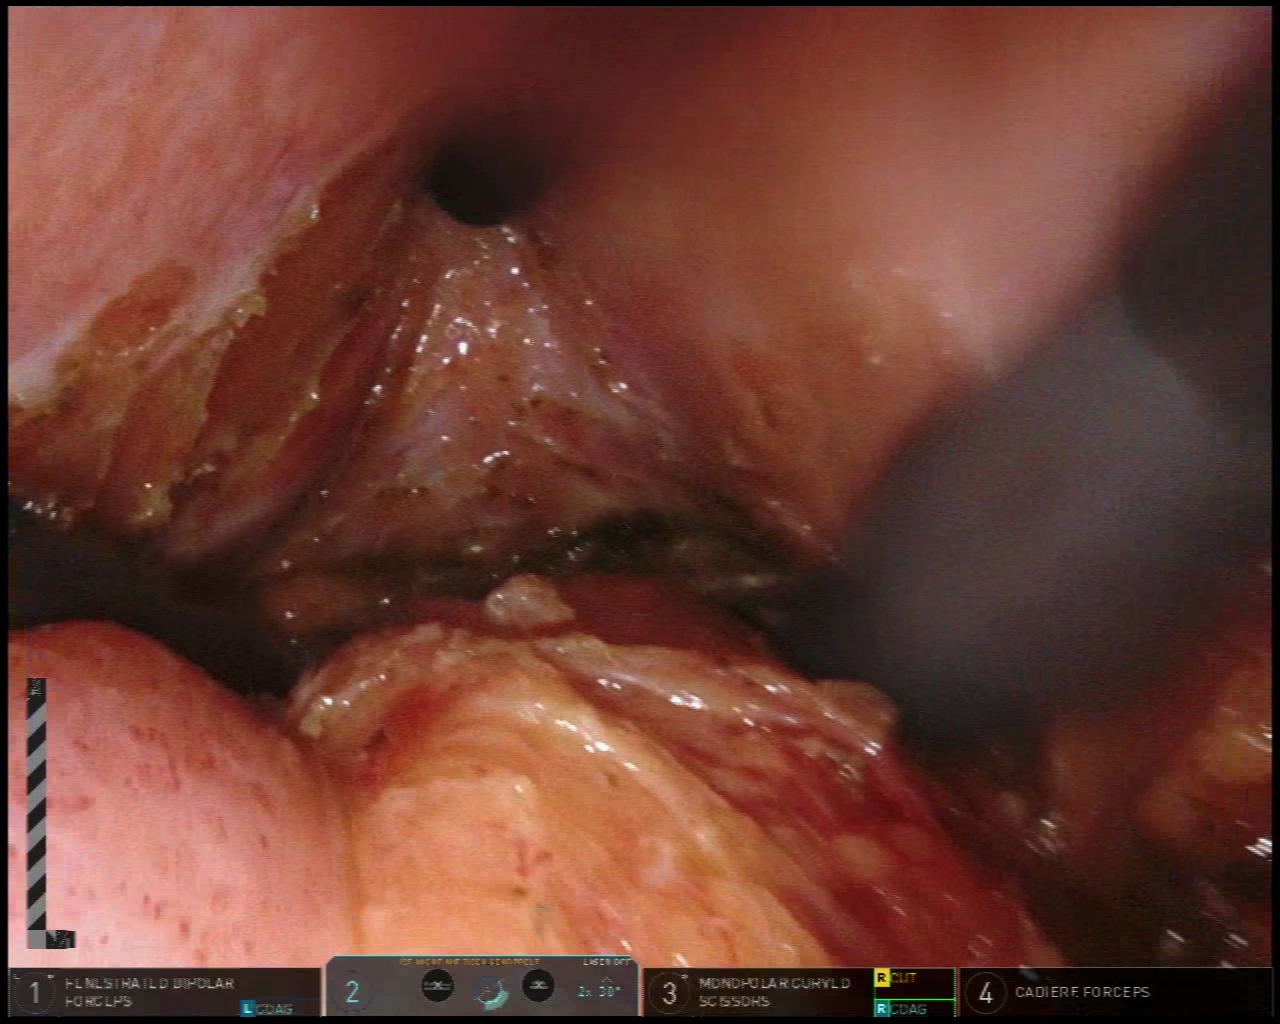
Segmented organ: vesicular_glands
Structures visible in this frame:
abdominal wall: no
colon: no
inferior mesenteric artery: no
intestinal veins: no
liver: no
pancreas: no
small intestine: no
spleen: no
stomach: no
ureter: no
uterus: no
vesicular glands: yes